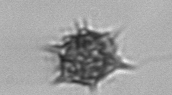
Label: Dictyocha